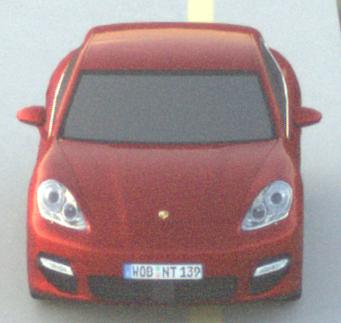
Make: Porsche
Model: Panamera
Detailed model: Panamera (970)
Model produced from: 2010/05
Model produced until: 2013/04
Doors: 5
Color: red
Road condition: dry road
Daytime: sunrise or sunset
Contrast: low contrast